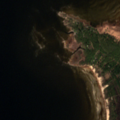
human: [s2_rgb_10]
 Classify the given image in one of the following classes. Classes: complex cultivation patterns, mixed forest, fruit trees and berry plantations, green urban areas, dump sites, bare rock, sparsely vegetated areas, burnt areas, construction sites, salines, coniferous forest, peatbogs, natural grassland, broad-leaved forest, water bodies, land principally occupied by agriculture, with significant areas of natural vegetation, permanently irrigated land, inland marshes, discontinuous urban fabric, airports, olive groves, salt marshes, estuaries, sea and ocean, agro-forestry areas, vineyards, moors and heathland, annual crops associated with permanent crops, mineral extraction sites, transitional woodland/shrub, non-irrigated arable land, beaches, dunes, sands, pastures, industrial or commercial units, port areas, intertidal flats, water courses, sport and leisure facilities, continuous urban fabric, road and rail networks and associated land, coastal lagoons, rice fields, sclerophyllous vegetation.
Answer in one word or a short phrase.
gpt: non-irrigated arable land, mixed forest, sea and ocean